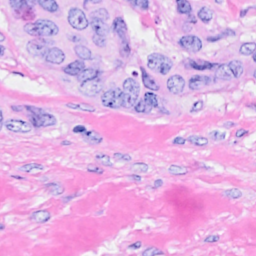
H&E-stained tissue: Breast